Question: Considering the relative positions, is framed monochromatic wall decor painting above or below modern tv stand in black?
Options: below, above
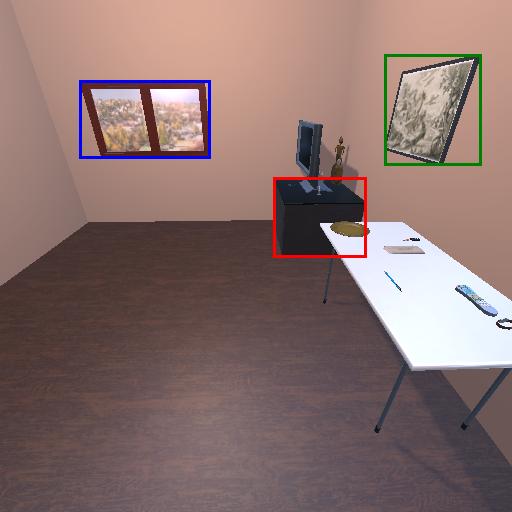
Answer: below